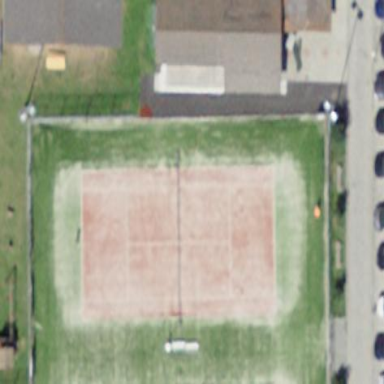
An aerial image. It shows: Tennis court in leisure pitch.